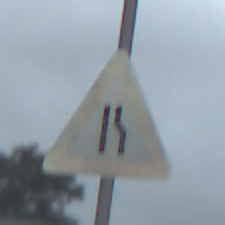
Verkehrszeichen: EinseitigVerengteFahrbahnRechts
Umgebung: Outdoor, Suburban
Tageszeit: Midday
Wetter: Overcast
Licht: Natural
Jahreszeit: NotSpecified
Kontrast: LowContrast